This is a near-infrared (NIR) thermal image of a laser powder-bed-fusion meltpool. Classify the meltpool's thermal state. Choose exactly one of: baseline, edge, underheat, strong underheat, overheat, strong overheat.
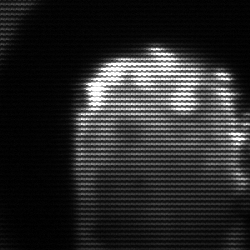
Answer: baseline